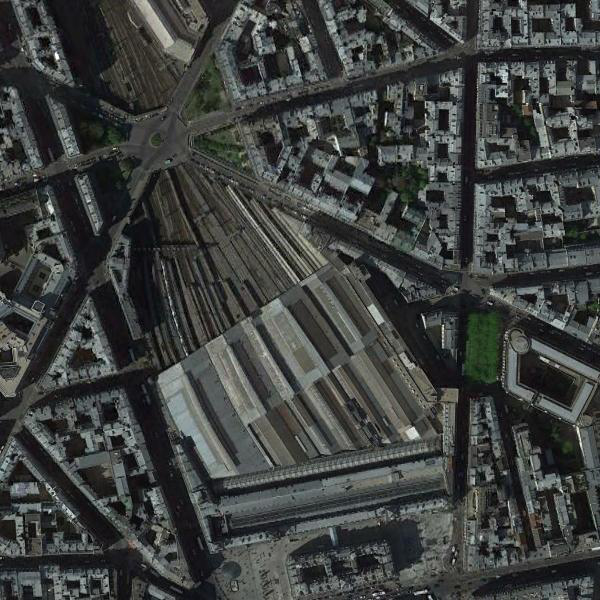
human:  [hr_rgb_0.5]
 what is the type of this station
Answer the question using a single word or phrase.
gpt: railway station